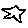
Label: star